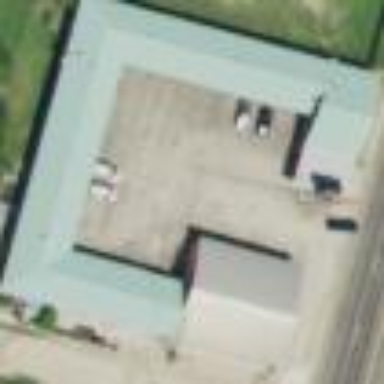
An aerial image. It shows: Building that is motel.